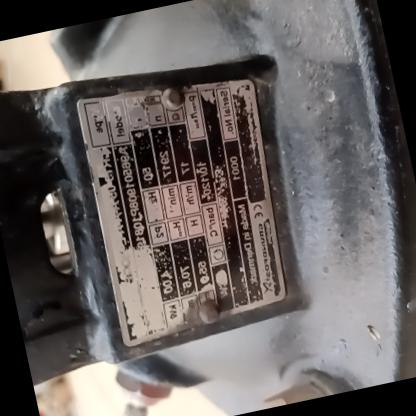
Klasa: tabliczka-znamionowa